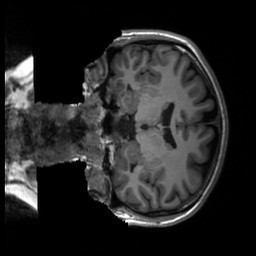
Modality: T1w
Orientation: coronal
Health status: healthy
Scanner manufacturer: siemens
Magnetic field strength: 3 T
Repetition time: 2.3 s
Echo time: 0.00207 s